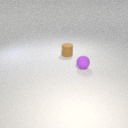
small purple rubber sphere to the right of small brown rubber cylinder